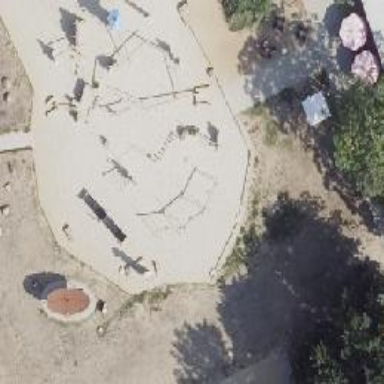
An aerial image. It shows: Playground featuring stepping stones.